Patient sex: F
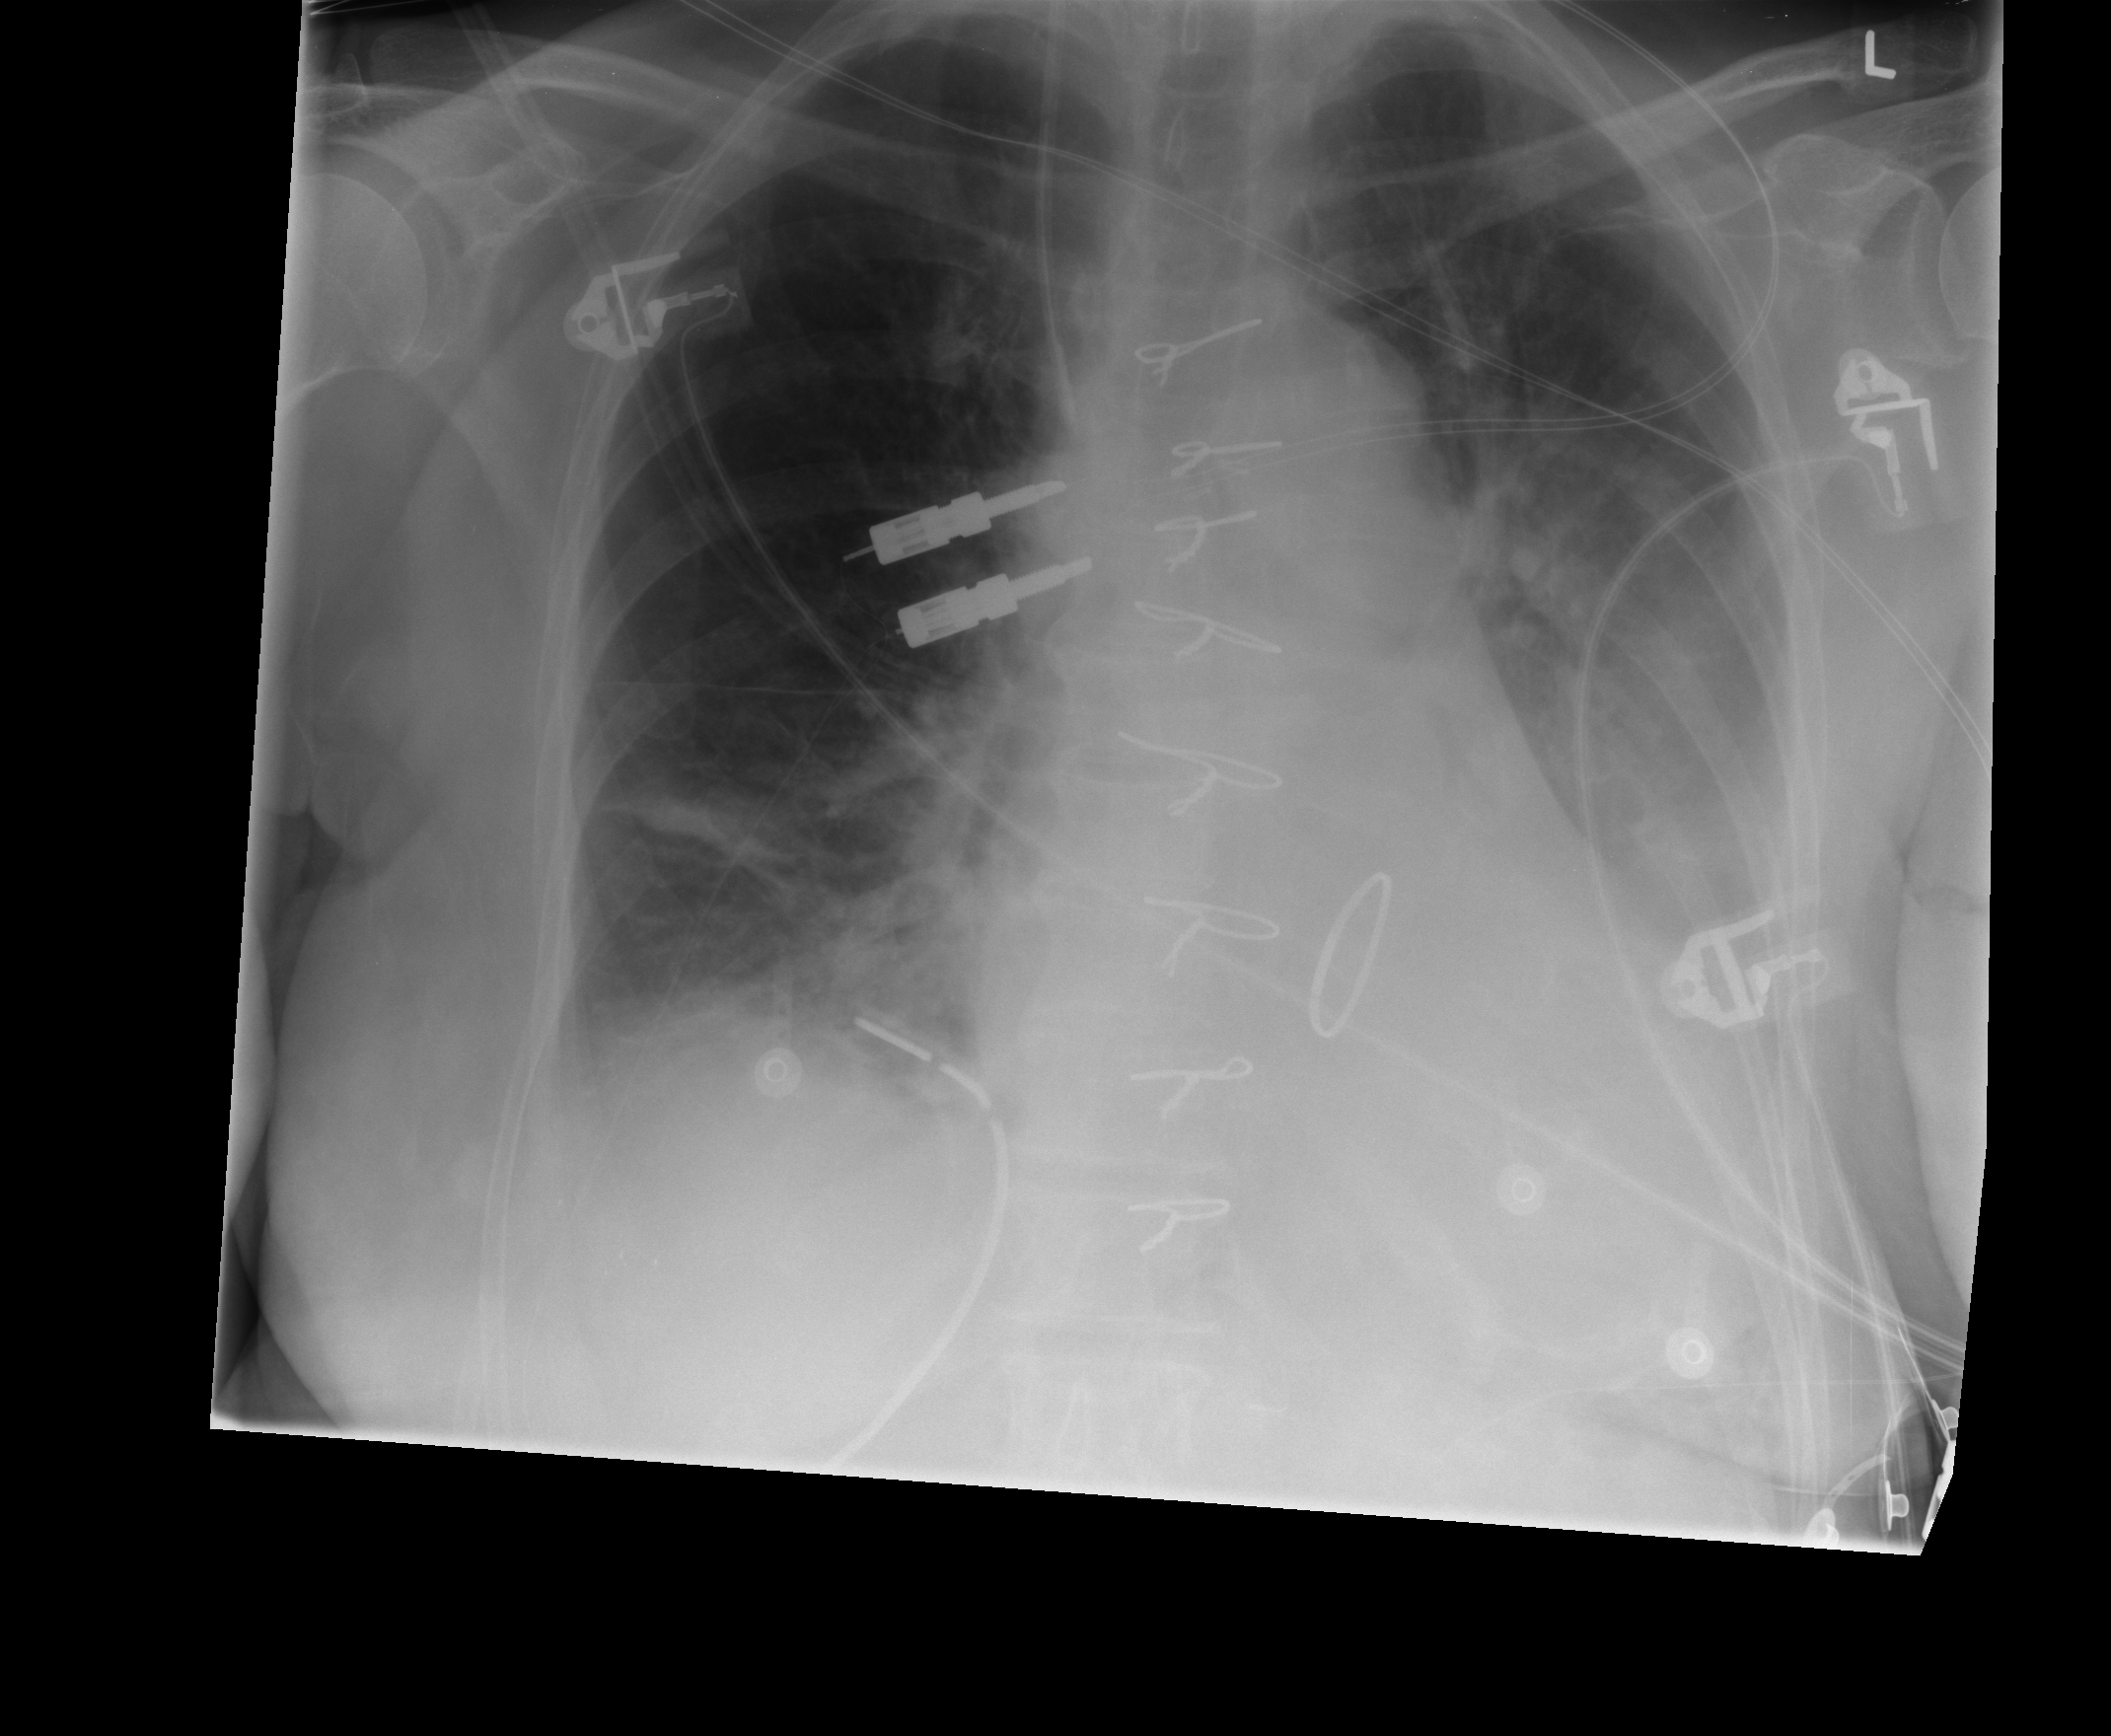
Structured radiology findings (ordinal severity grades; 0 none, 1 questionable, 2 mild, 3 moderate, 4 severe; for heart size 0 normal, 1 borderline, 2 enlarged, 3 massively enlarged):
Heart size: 2
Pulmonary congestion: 1
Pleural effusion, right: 1
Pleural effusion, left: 1
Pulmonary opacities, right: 0
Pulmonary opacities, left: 0
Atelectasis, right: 3
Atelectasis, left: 2